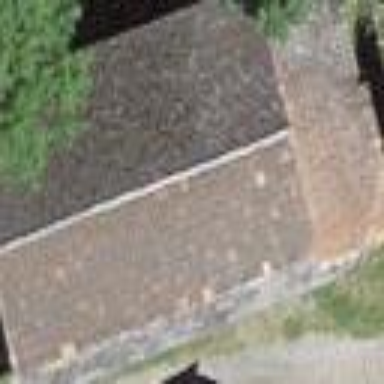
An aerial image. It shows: Rural barn.